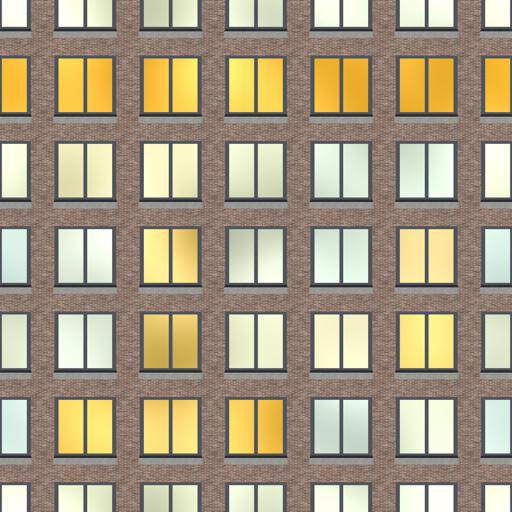
Tags: facade skyscraper